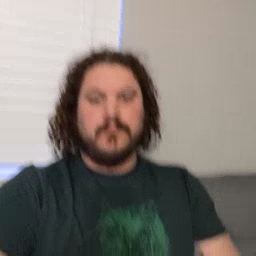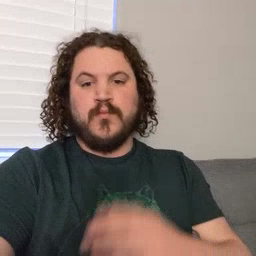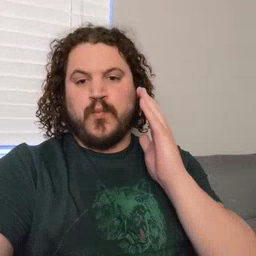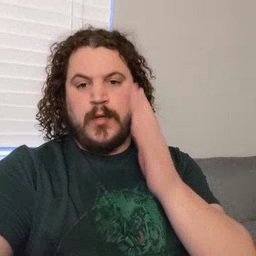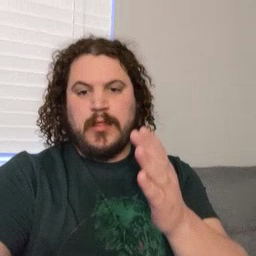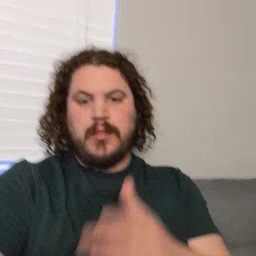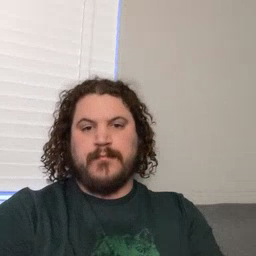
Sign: will